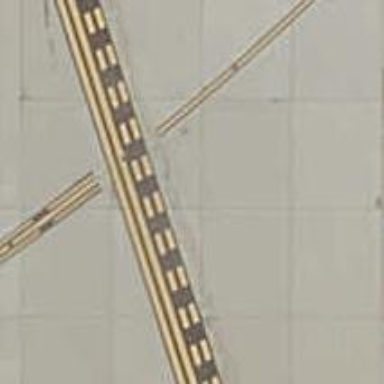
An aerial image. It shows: Runway holding position.